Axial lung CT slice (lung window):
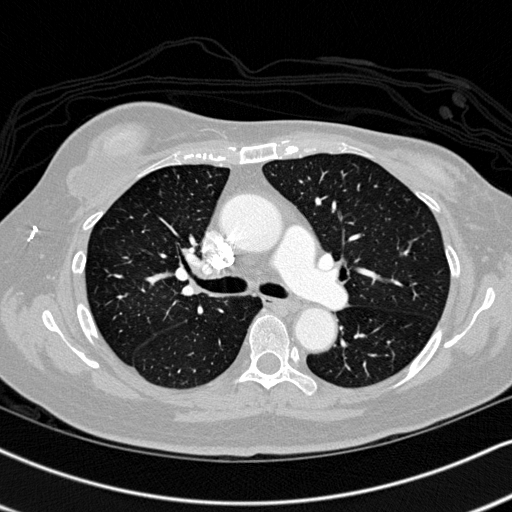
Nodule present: no